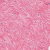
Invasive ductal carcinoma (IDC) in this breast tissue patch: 0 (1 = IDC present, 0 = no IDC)